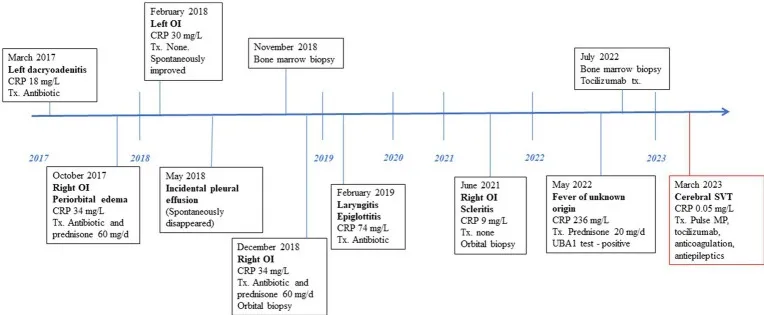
Clinical and therapeutic timeline. CRP, C-reactive protein; Tx, treatment; OI, ocular inflammation; MP, methylprednisolone; SVT, sinus vein thrombosis.
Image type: chart (chart)